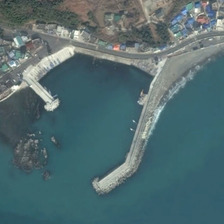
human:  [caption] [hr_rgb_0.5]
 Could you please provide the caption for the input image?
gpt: an empty port is near many buildings and some green trees .

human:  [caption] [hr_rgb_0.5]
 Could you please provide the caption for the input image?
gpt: an empty port is near many buildings and some green trees .

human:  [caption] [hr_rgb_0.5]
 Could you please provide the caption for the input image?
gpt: an empty port is near many buildings and some green trees .

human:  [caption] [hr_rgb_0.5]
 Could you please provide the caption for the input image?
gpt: an empty port is near many buildings and some green trees .

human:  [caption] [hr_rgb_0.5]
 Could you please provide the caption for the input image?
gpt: an empty port is near many buildings and some green trees .